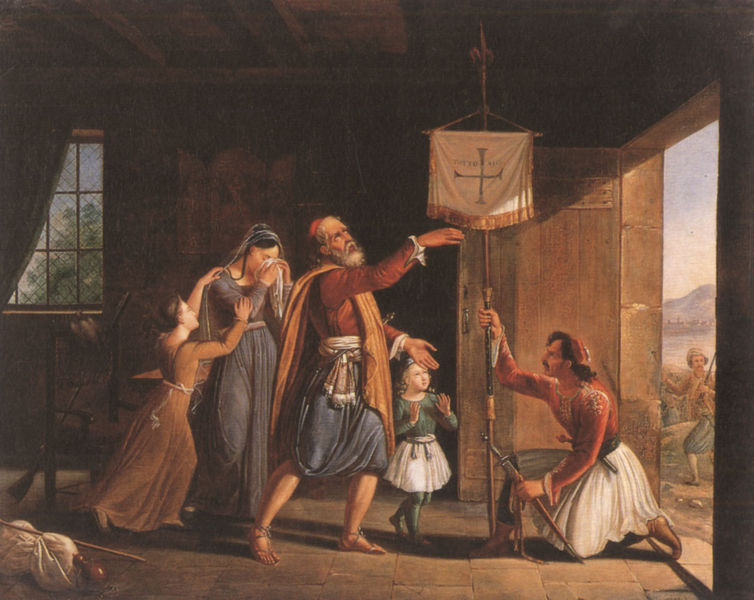
Titel: Der Aufbruch eines Freiwilligen (Le départ d’un volontaire)
Künstler: Jacquème A.
Institution: Privatsammlung
Schlagwörter: mann, mädchen, fenster, frau, hut, hüte, kopfbedeckungen, stuhl, tür, zimmer, haus, mütze, mützen, stehen, decke, familie, kind, mutter, vater, kinder, kopfbedeckung, schuhe, fahne, flagge, türe, weib, weiber, stube, junge, eingang, offen, kreuz, fenstr, bub, weinen, schwert, knien, ritter, bote, drama, schwur, bube, fliessboden